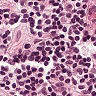
Metastatic tissue present: no